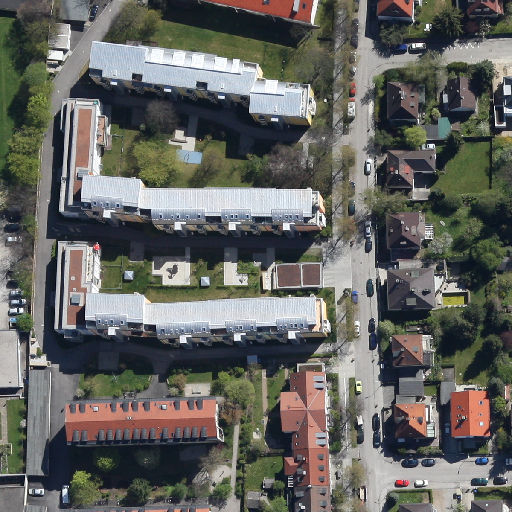
Referring expression: paved road along with tree